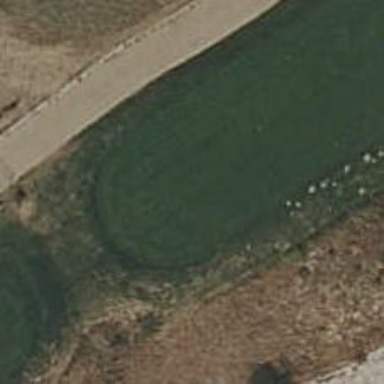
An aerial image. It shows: Golf tee.